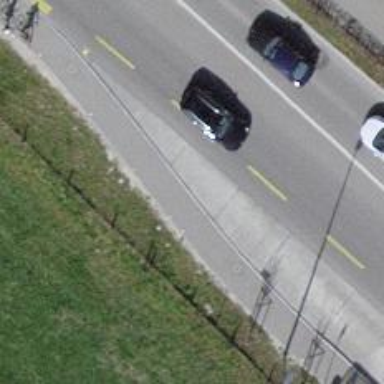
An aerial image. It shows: Asphalt footway.